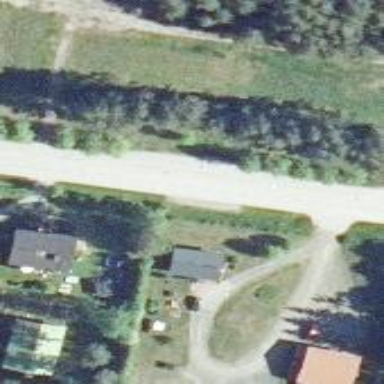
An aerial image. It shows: Cycleway.